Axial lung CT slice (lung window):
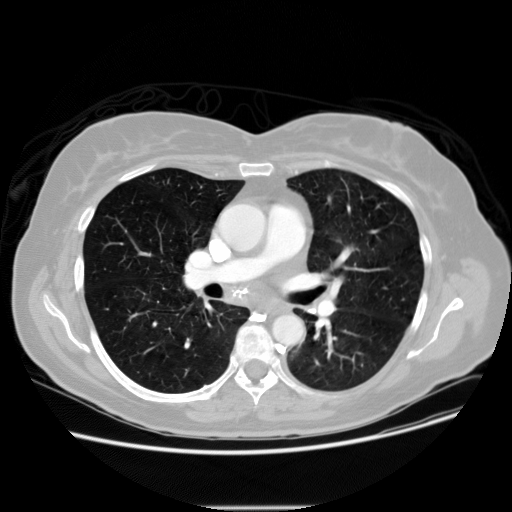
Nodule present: no